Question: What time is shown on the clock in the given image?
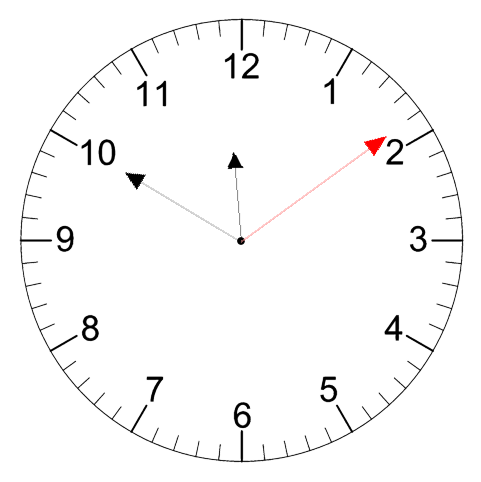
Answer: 11:50:09